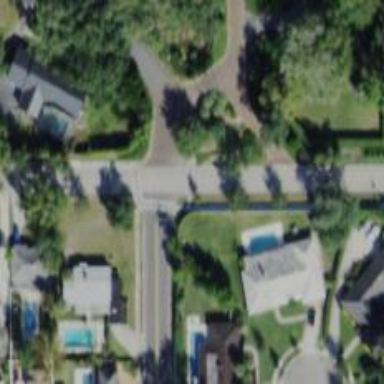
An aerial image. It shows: Left sidewalk along asphalt tertiary road.